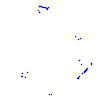
Particle: proton